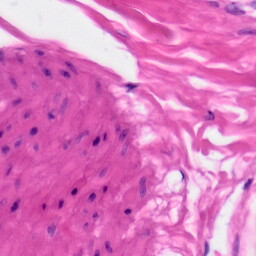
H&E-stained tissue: Skin